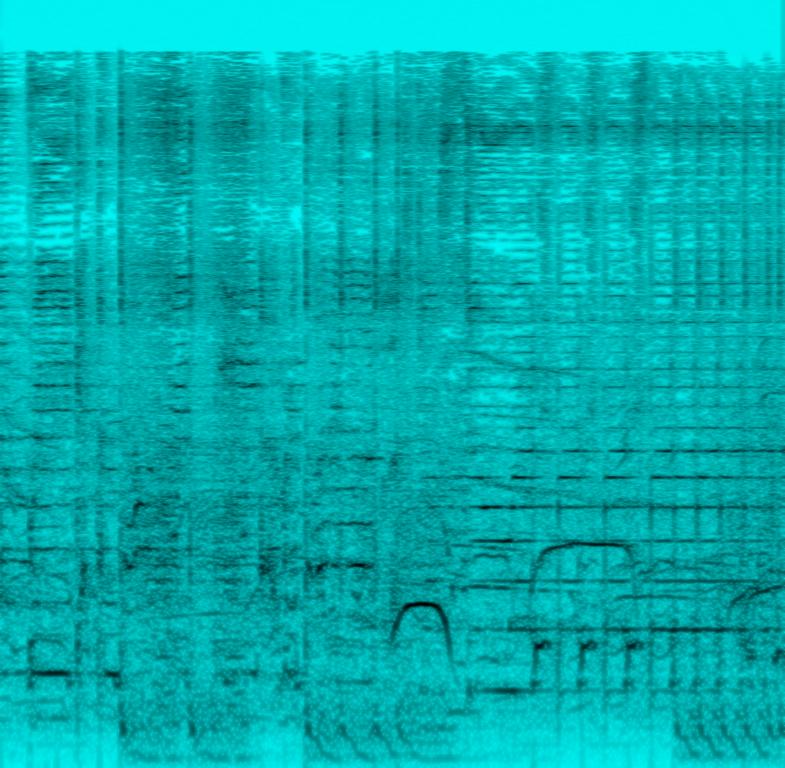
This is the live recording of a pop music piece. The track is being performed with playback. There is a female vocal with child-like characteristics. There is a strong electronic drum beat in the rhythmic background. A fuzzy synth bass is playing the melodic part. There are lots of beat repeat effects. The atmosphere is loud and energetic. There are sounds that can be heard coming from the crowd cheering.